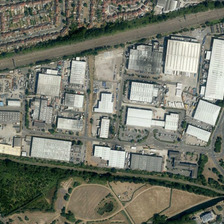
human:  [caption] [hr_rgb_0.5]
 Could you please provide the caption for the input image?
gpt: the industrial which contains white workshops is opposite to a neighborhood .

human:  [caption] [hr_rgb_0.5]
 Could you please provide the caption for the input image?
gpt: there is a residential area  a factory and a green and brown field with trees divided by roads and a river .

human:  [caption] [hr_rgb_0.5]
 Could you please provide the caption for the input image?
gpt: this industrial area where roofs are white sits among bald farmland and a dense residential area .

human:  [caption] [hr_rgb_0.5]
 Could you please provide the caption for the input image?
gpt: there is a residential area  a factory and a green and brown field with trees divided by roads and a river .

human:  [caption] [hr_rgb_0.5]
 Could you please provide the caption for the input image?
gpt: some white industrial buildings are near a urban area and some green trees .